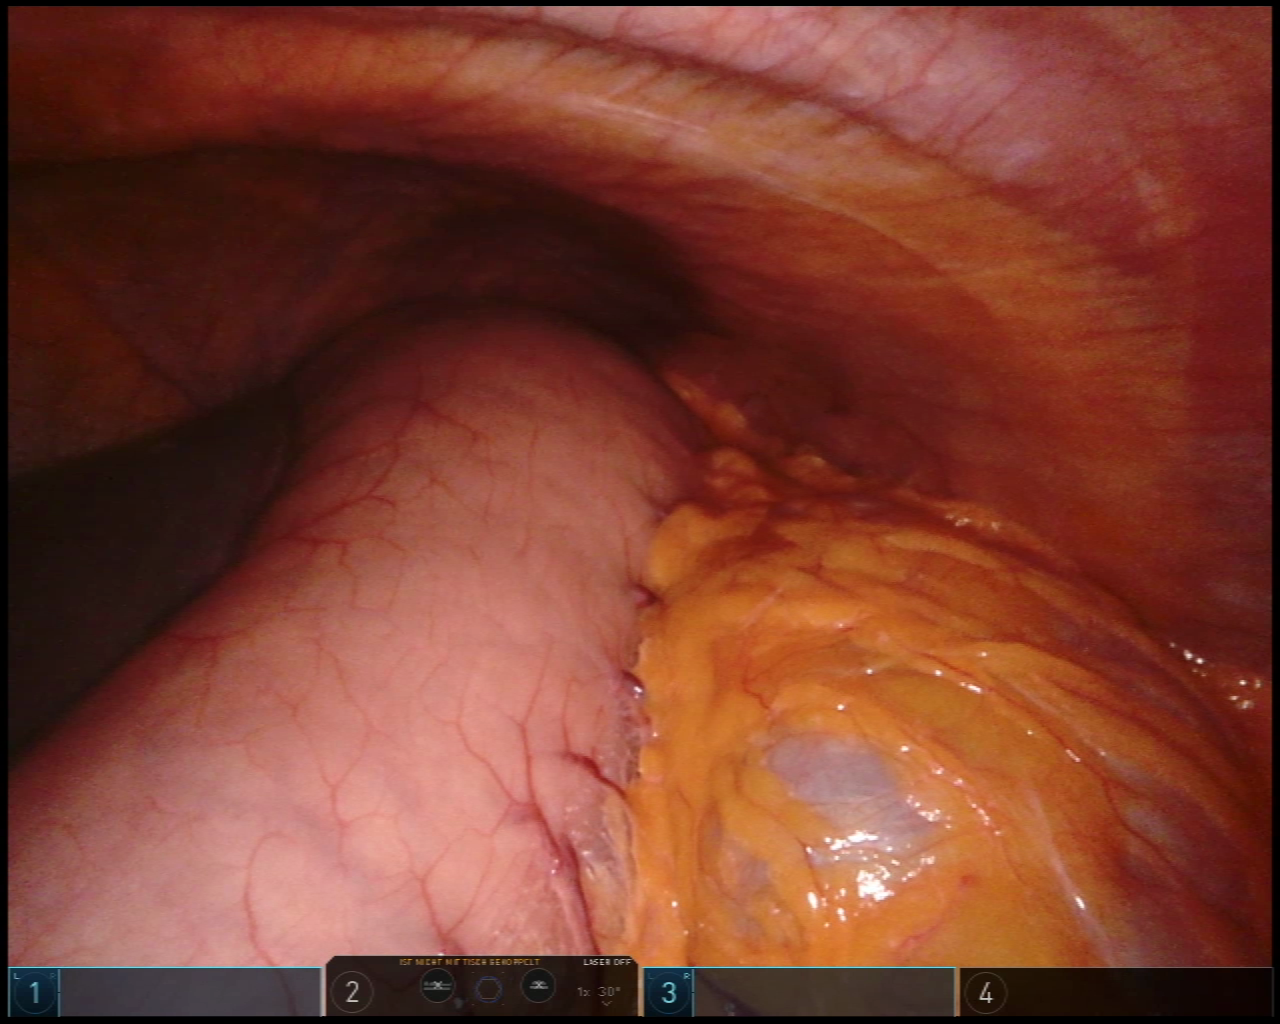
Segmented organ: liver
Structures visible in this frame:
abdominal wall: yes
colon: yes
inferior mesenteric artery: no
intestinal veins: no
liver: yes
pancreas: no
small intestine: no
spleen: no
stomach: yes
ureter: no
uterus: no
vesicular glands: no